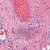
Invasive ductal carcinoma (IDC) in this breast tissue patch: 1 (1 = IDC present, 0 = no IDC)